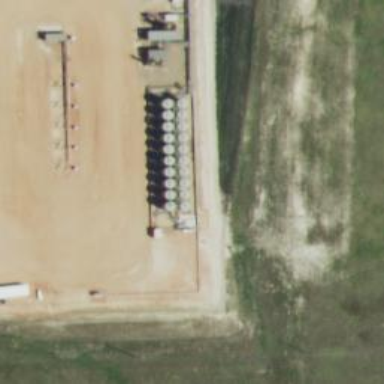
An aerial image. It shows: Storage tank that is man-made.